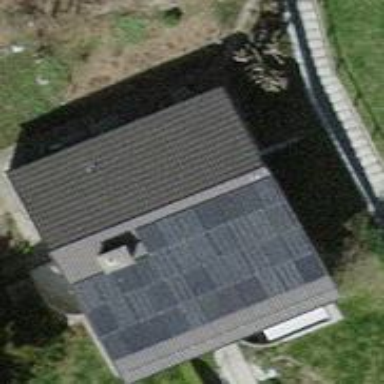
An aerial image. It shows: Solar-powered generator using photovoltaic technology. This small installation generates electricity through solar photovoltaic panels.